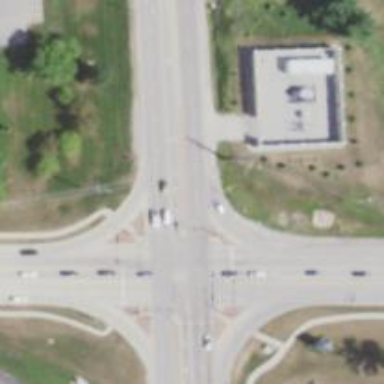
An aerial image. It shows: Traffic island located on footway.